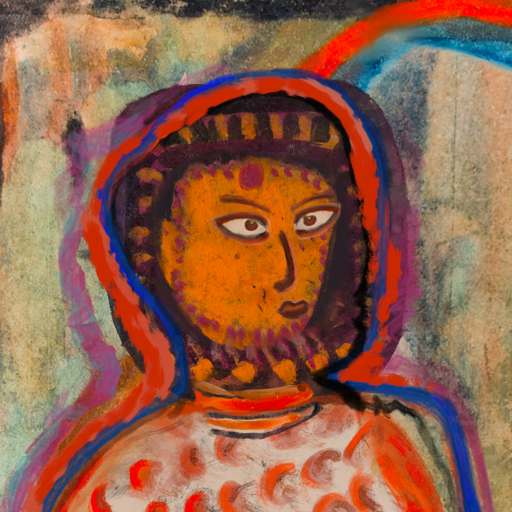
Background: Childish, Head And Neck Side: Doll_w_Hair, Face Side: Roy_Bahadur, Bust: Rupkatha, Hair Side: Experience, Head Accessory: Blank, Second Necklace: Blank, Necklace: Experience, Baby: Blank